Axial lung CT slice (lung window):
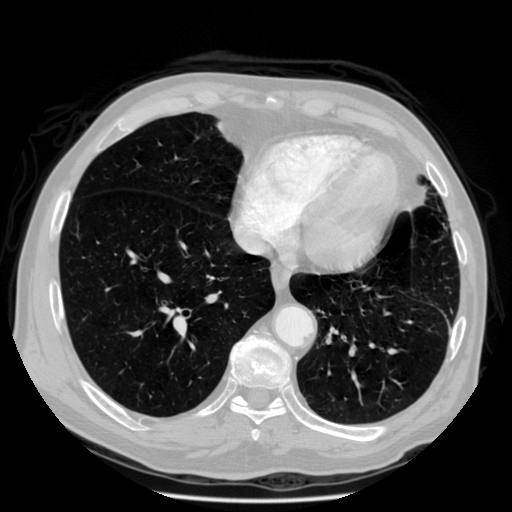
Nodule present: no